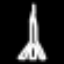
Label: The Eiffel Tower